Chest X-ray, PA view. Patient: 59 years old, sex M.
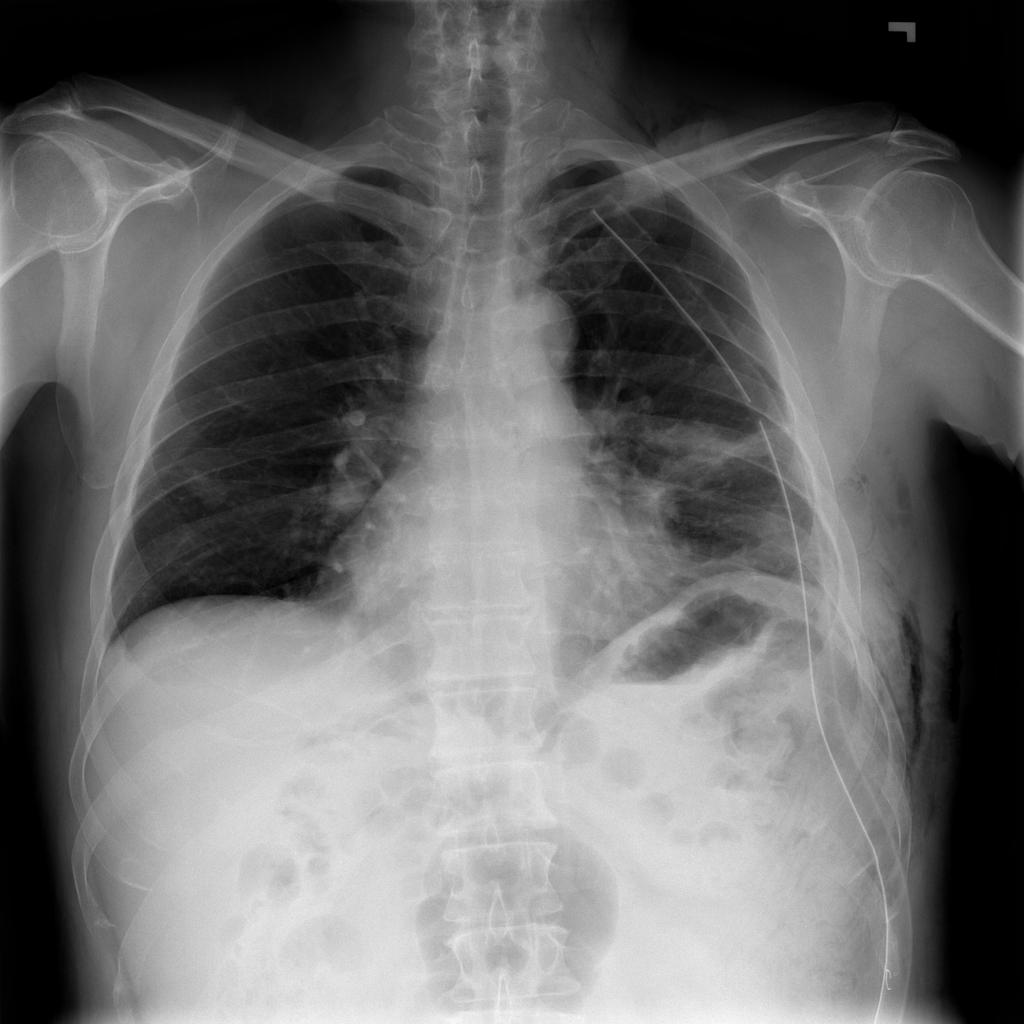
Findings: Atelectasis, Emphysema